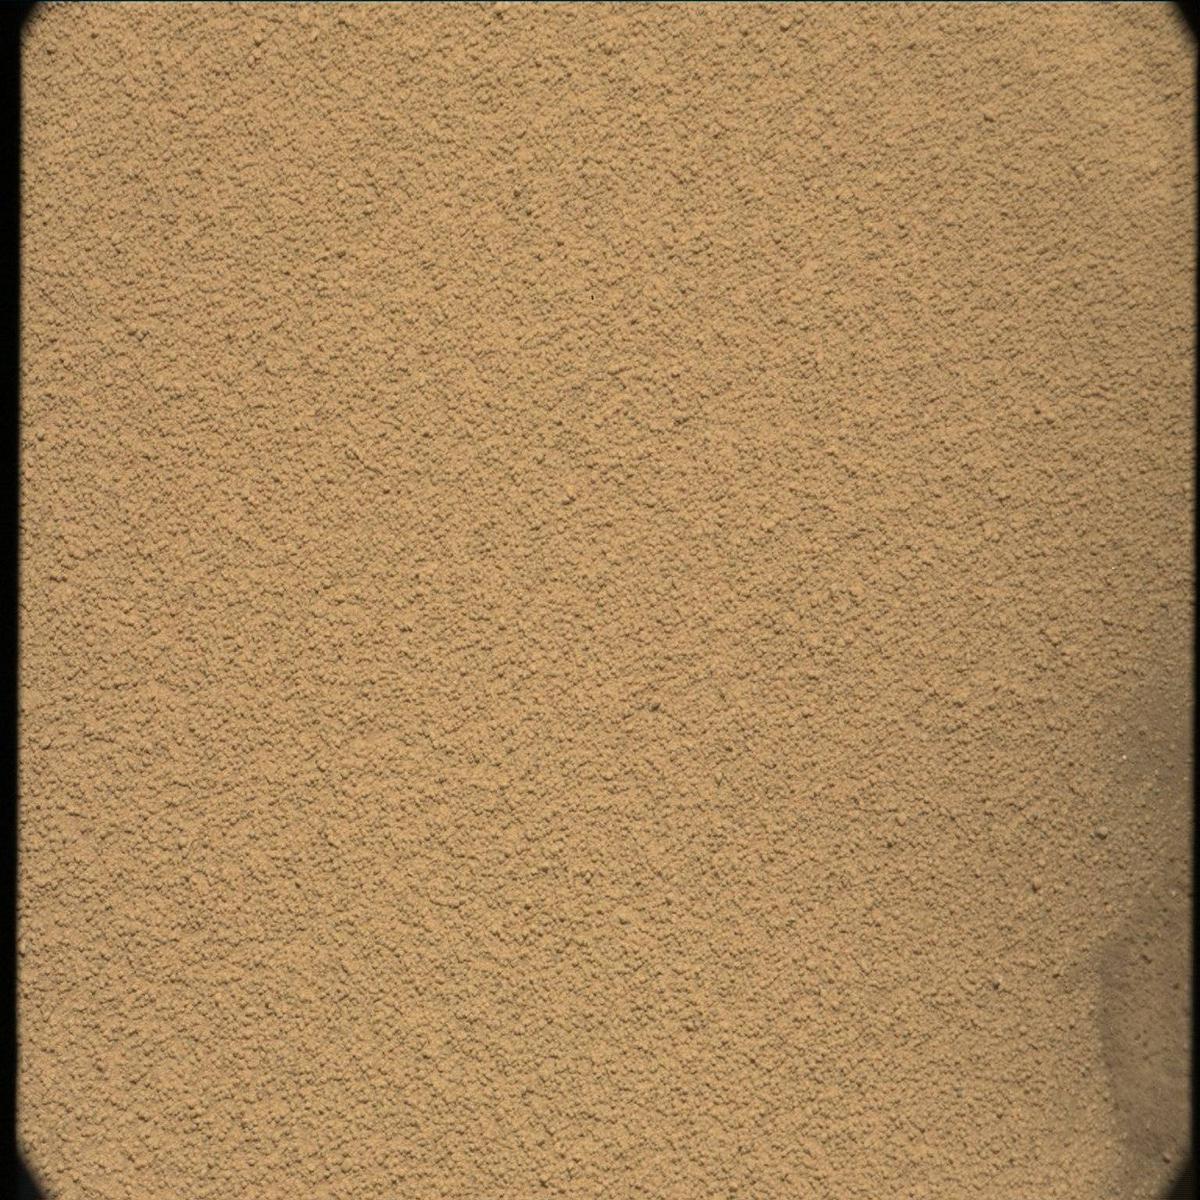
Terrain classes present: Sand / Soil